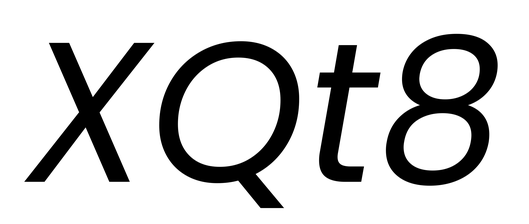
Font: Poppins-Italic